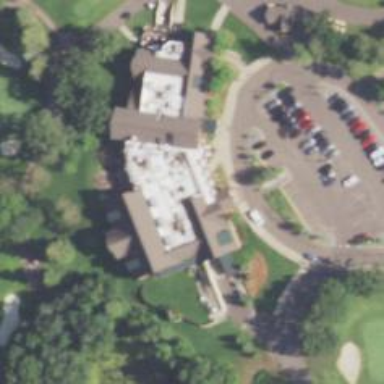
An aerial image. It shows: Path for both roads and golfers.